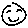
Label: smiley face